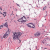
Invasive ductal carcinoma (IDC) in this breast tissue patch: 1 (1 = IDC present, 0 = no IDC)